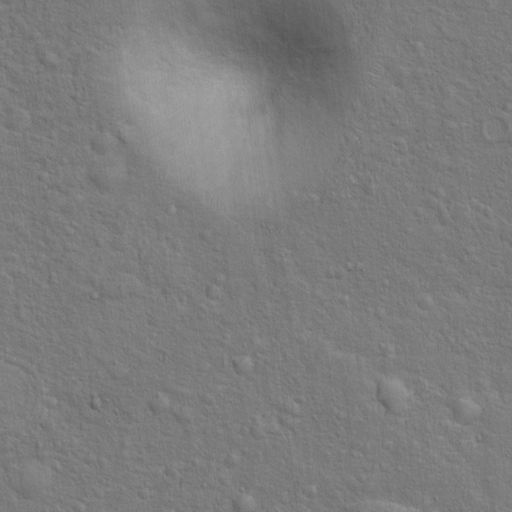
Classes present: Background, Cone